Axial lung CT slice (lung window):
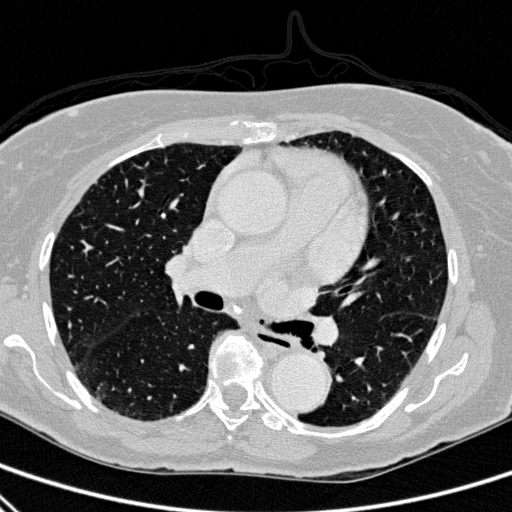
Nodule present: yes
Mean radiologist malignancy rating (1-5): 2